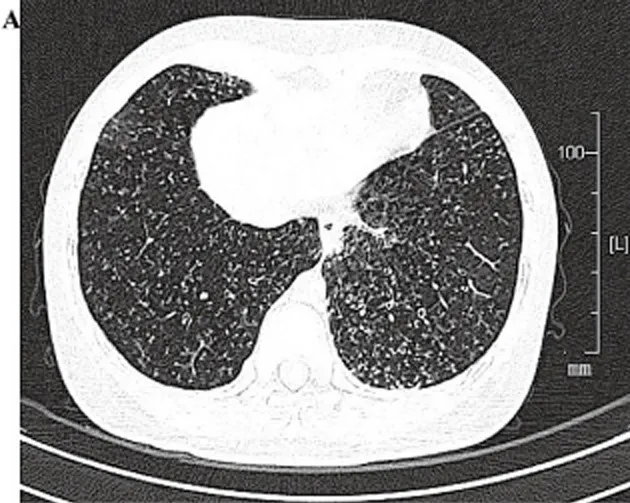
Computed tomography (CT) images of the chest. (A) High-resolution computed tomography (HRCT) shows bronchiectasis and bronchiolitis, ring-shaped or ductal opacities in upper, middle and lower lungs, some of which are accompanied by small nodules.
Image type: radiology (ct)